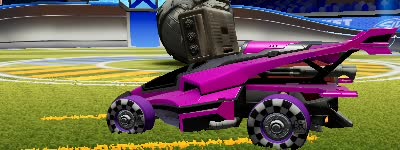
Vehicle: aftershock